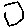
Label: hexagon